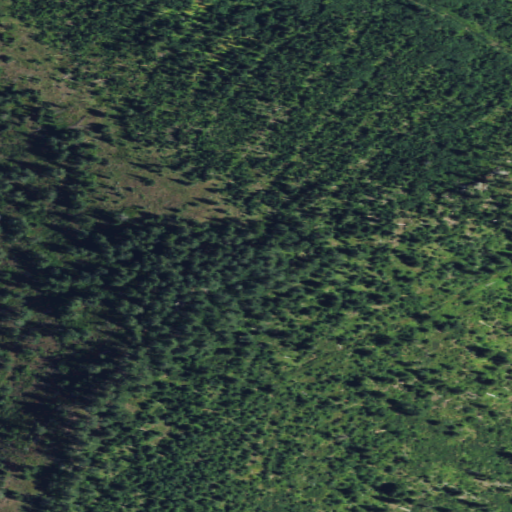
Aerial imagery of mountain in Washington named Nelson Peak containing evergreen forest, deciduous forest, and shrub